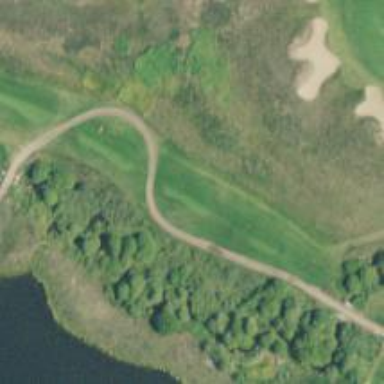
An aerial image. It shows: Golf hole.